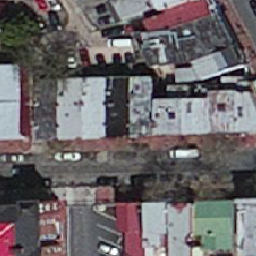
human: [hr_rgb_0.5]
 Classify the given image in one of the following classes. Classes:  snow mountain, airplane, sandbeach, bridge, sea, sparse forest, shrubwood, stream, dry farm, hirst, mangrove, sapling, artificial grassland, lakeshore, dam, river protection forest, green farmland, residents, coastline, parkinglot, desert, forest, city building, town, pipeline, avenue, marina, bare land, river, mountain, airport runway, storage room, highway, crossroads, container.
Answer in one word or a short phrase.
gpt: city building